Brain MRI, t1w sequence, axial 2D slice.
Patient: age 34, sex F, weight 95 kg, height 1.95 m
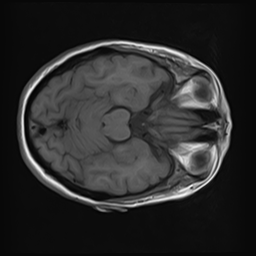